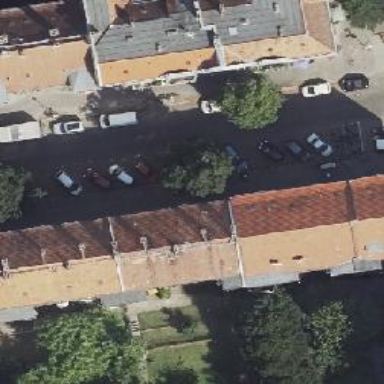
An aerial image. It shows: Bicycle parking located on the sidewalk.